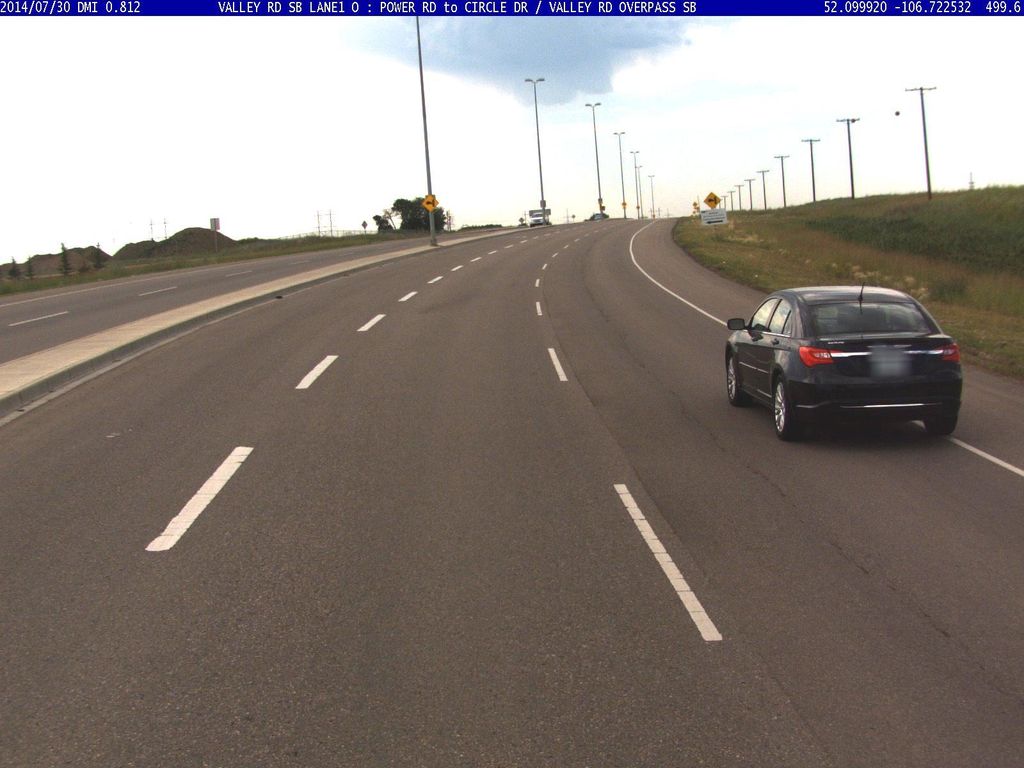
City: saskatoon